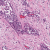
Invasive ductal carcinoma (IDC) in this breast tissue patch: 1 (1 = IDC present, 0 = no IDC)